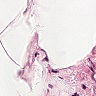
Metastatic tissue present: no